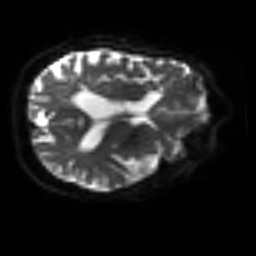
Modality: sbref
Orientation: axial
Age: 64
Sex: male
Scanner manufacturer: siemens
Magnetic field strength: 3 T
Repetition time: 3.2 s
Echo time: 0.081 s